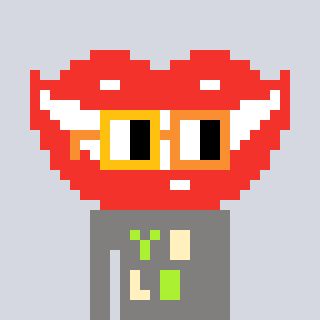
a pixel art character with square yellow and orange glasses, a smile-shaped head and a bluegrey-colored body on a cool background